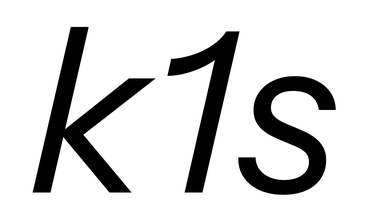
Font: InstrumentSans-Italic_Italic